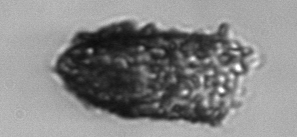
Label: Tintinnopsis